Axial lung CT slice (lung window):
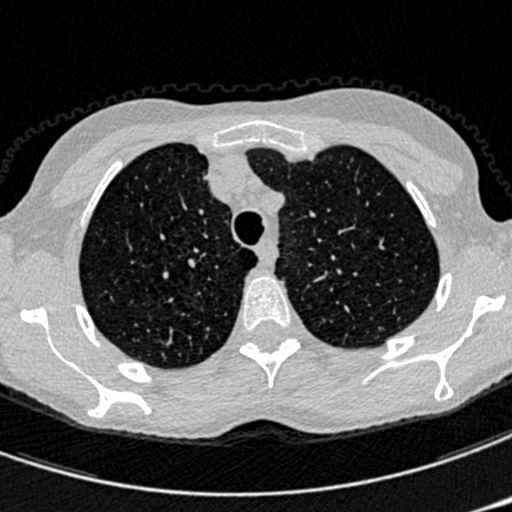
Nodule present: no